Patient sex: M
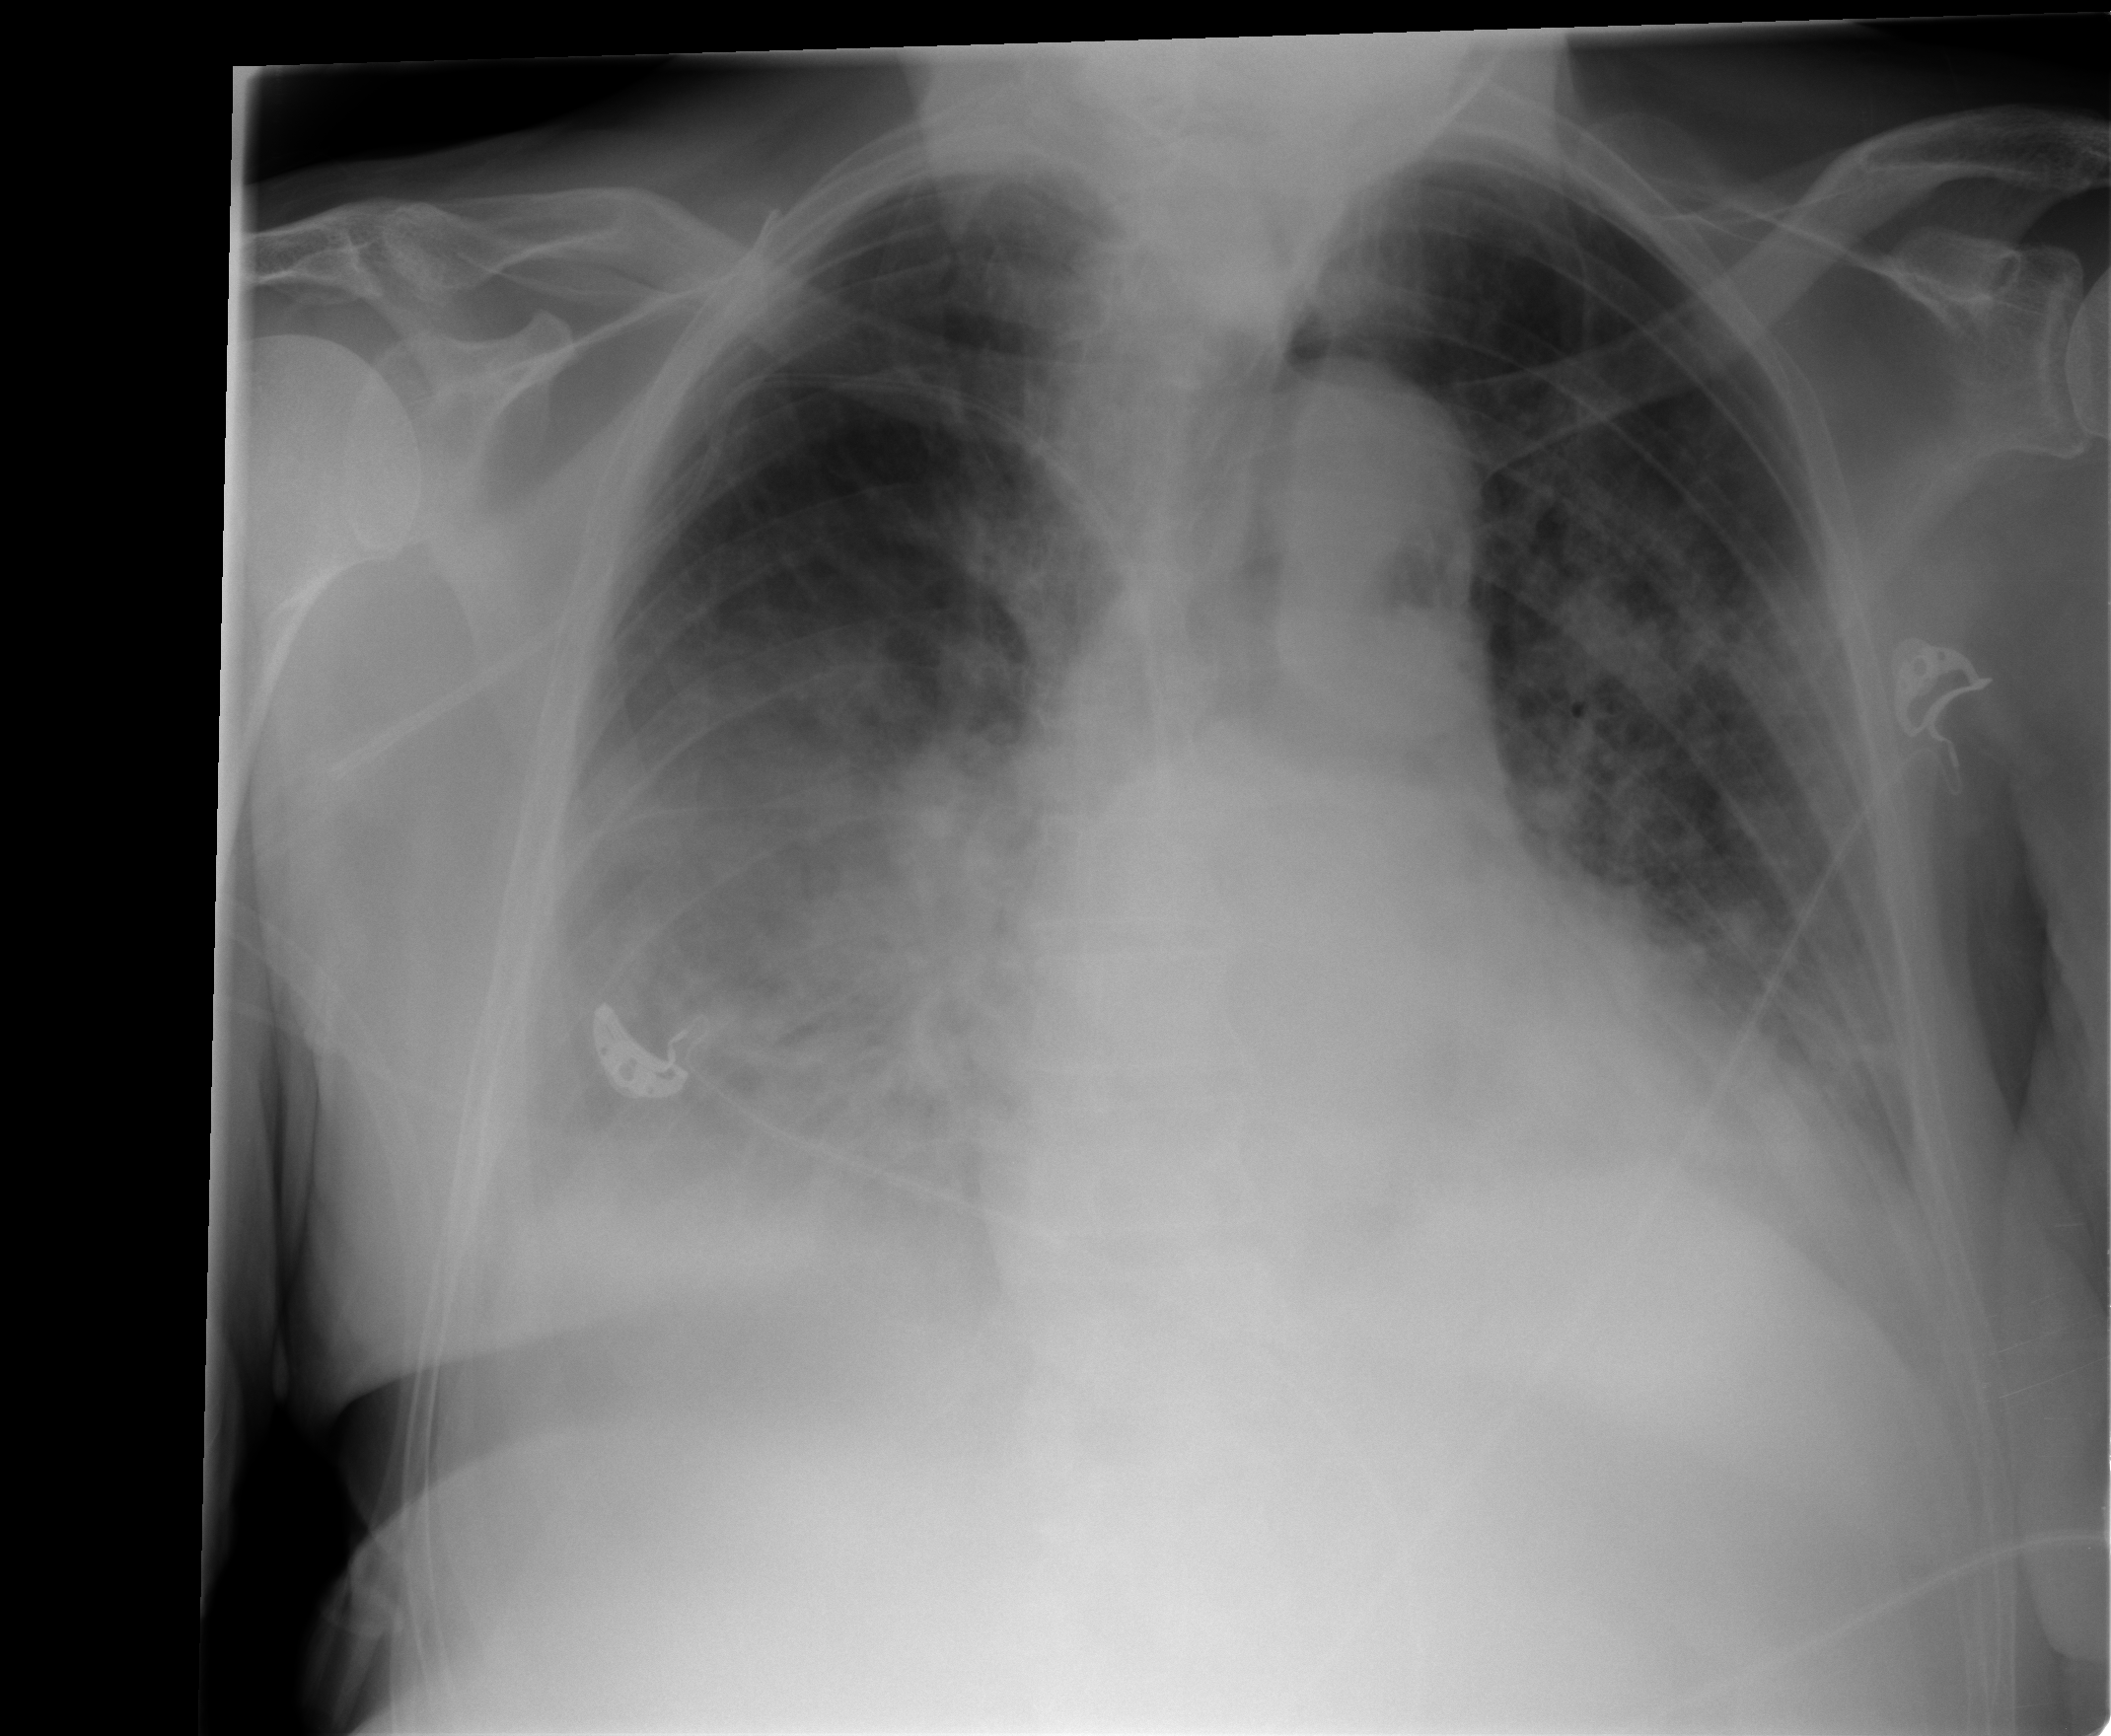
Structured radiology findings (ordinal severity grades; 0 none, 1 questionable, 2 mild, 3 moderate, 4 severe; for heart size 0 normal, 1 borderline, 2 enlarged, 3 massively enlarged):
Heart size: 2
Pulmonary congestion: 2
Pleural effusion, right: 3
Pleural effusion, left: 2
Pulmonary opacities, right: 1
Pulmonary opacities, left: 1
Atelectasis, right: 2
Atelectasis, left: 2